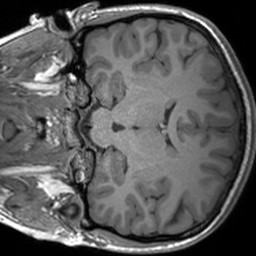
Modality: T1w
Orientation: coronal
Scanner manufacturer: siemens
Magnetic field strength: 3 T
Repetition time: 1.54 s
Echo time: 0.00234 s